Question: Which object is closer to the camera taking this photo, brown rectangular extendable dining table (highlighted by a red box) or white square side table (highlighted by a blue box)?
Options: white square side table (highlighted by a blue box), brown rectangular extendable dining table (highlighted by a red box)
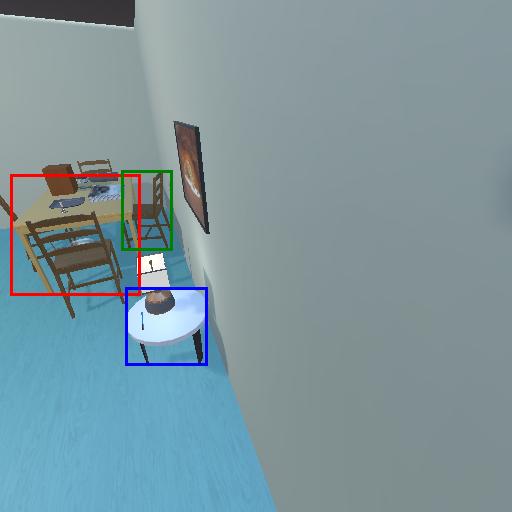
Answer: white square side table (highlighted by a blue box)